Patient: sex F, age 34
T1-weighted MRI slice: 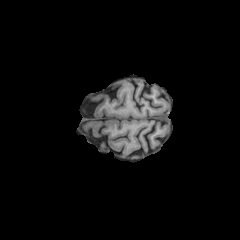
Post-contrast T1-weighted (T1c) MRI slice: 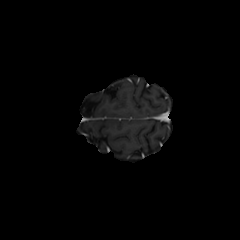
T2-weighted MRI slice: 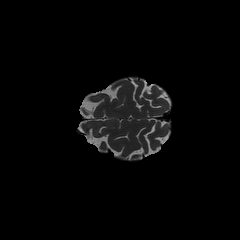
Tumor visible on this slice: no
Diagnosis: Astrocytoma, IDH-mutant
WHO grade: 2